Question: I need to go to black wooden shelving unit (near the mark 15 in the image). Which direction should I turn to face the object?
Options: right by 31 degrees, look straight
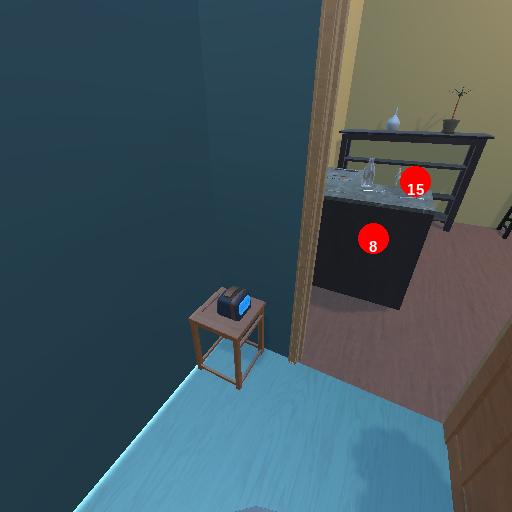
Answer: right by 31 degrees